Question: How to received string in uart. I am using avr studio 5 and brays terminal like this one

Same as this picture I am using baudrate of 9600. Went I try to type '"abcdef"', it only come out '"abcf"' .
My code are like this --->
'''
#include <avr/io.h>
void serial_init(void)
{
UBRRH = 0x00;
UBRRL = 95; //baudrate 9600 and F_CPU 14745600UL
UCSRB = (1 << RXEN) | (1 << TXEN) | (1<<RXCIE);
UCSRC = (1<<URSEL)|(1<<USBS)|(3<<UCSZ0)|(1 << UCSZ1);
}
unsigned long long Usart_Receive(void)
{
while((UCSRA & (1 << RXC)) == 0) {};
return UDR;
}
void USART_Transmit(unsigned long c)
{
PORTD= 0b00000100; //RTS Enable
while ((UCSRA & (1 << UDRE)) ==0) {};
UDR = c;
PORTD= 0b00000000; //RTS Disable
}
int main(void)
{
unsigned char data;
serial_init();
while (1)
{
data = Usart_Receive();
_delay_ms(100);
USART_Transmit(data);
}
return 0;
}
'''
Simple as that, but I cannot find my problem why it only appear 4 letter at the terminal. I hope somebody can help about this.
THANK.
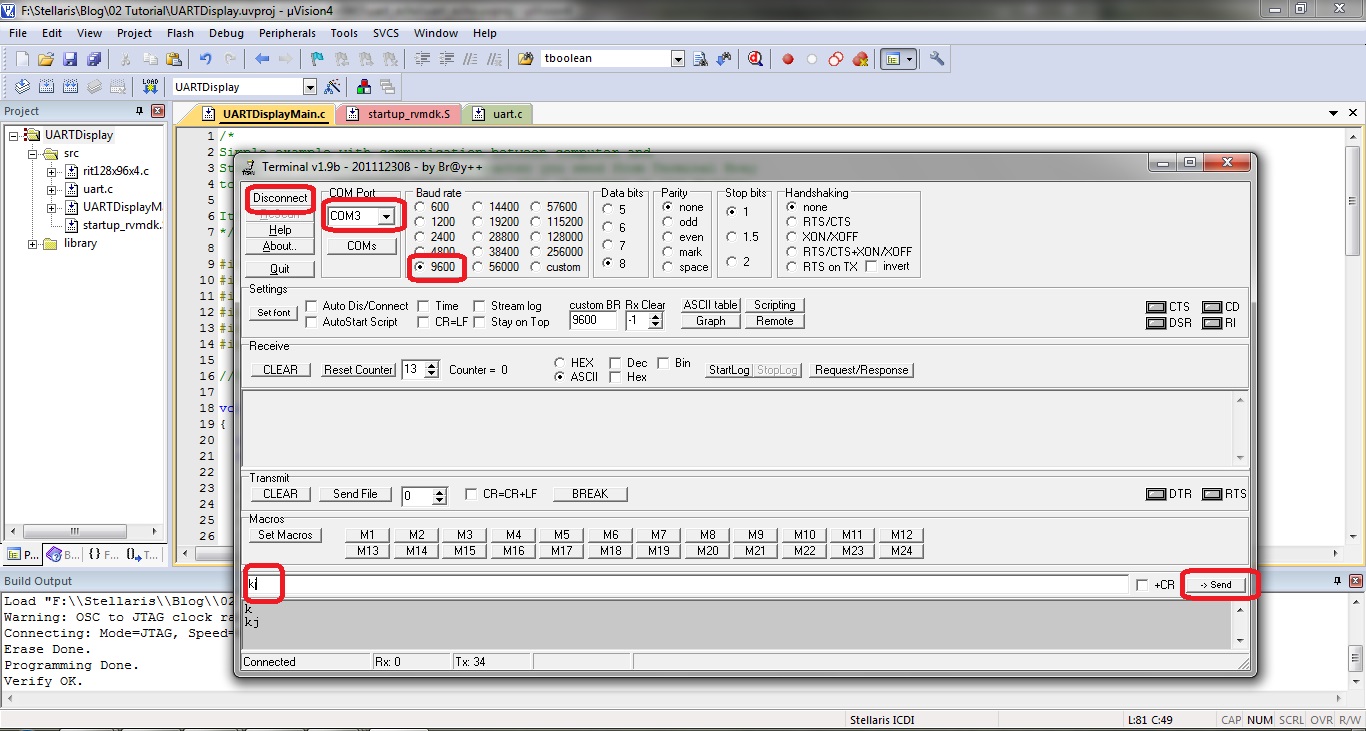
Answer: Here are the answer that are work.
'''
int main(void)
{
char data[1][40];
int i1 = 0;
int i2 = 0;
serial_init();
while (1)
{
for (i1=0;i1<1;i1++)
{
for (i2=0;i2<40;i2++)
{
data[i1][i2] = Usart_Receive();
}
}
for (i1=0;i1<1;i1++)
{
for (i2=0;i2<40;i2++)
{
Usart_Transmit(data[i1][i2]);
}
}
}
return 0;
}
'''
Thank for those who are helping me before this.